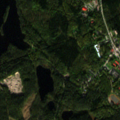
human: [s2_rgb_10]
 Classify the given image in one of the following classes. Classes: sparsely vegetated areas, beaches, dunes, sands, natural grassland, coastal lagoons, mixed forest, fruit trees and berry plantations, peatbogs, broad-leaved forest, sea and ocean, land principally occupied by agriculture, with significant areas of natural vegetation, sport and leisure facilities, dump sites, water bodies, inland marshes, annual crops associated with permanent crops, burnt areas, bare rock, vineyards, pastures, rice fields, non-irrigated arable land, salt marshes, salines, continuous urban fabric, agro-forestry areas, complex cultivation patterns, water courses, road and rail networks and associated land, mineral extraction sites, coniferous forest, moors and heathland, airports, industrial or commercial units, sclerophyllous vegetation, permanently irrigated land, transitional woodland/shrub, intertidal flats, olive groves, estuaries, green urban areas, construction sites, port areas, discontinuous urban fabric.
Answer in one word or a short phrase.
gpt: discontinuous urban fabric, broad-leaved forest, coniferous forest, mixed forest, water bodies